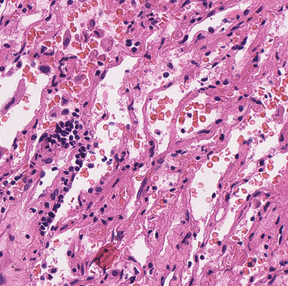
Tumor epithelial tissue: no
Tumor-associated stroma tissue: no
Normal tissue: yes